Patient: sex F, age 72
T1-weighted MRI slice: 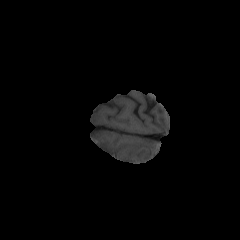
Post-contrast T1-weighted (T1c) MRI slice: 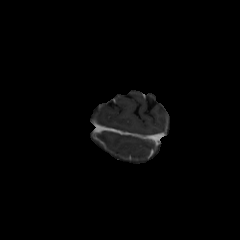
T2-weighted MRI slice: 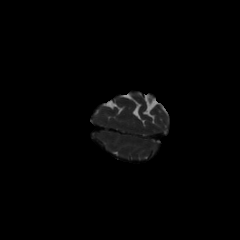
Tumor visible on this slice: no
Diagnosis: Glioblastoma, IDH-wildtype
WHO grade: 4